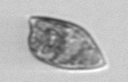
Label: Prorocentrum_dentatum